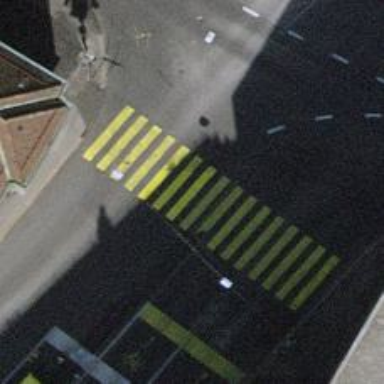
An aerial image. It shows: Crossing equipped with traffic signals. It is zebra crossing.